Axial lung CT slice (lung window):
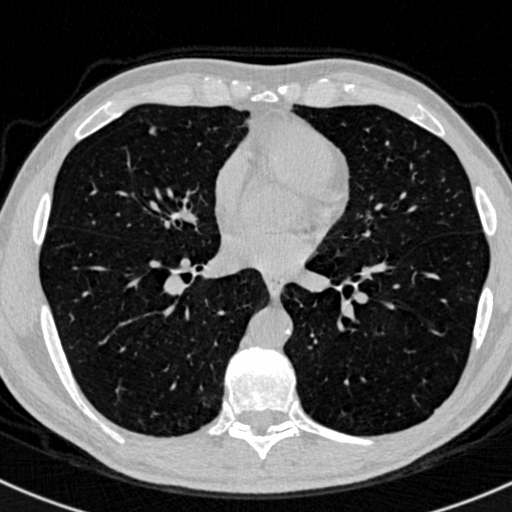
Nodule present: yes
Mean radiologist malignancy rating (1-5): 2